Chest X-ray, AP view. Patient: 56 years old, sex M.
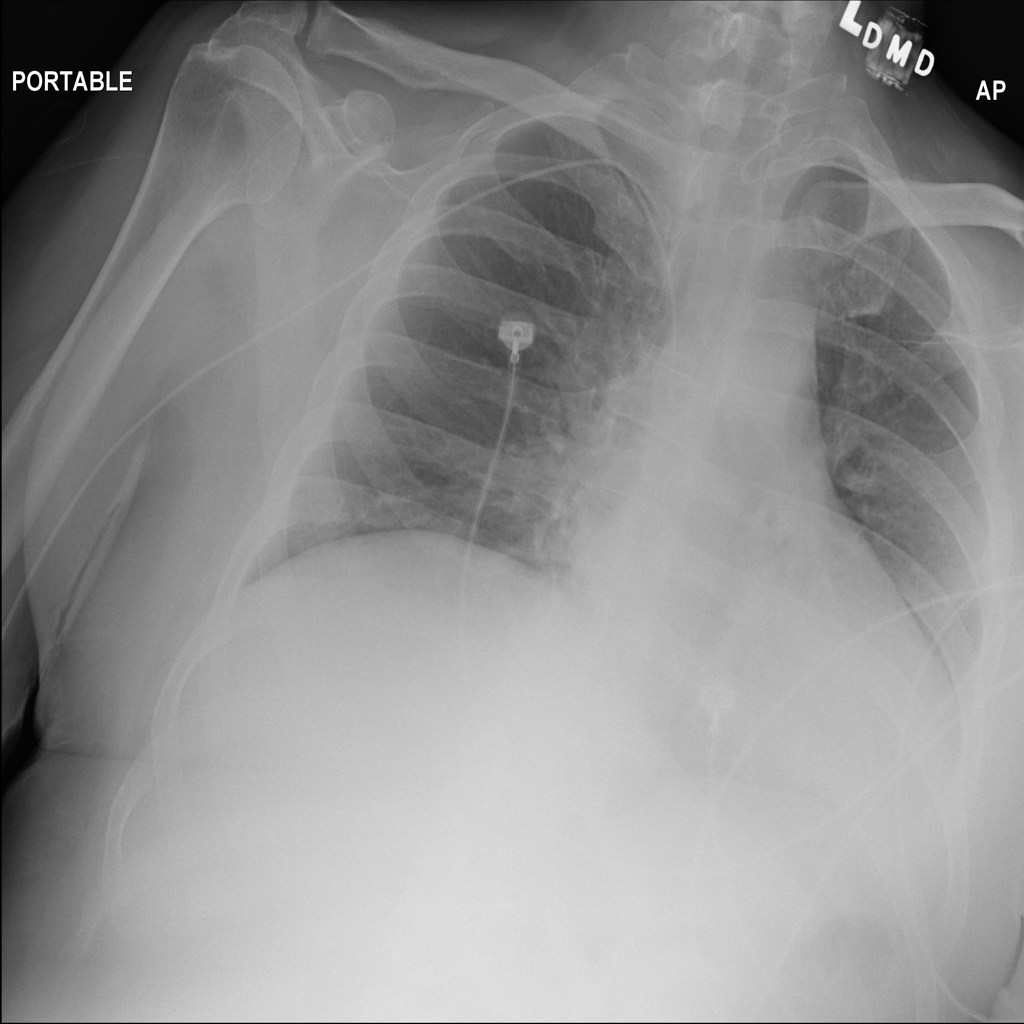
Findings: No Finding